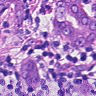
Metastatic tissue present: yes